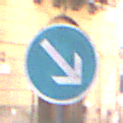
Verkehrszeichen: VorgeschriebeneVorbeifahrtRechts
Umgebung: Outdoor, Urban
Tageszeit: SunriseSunset
Wetter: PartlyCloudy
Licht: Natural
Jahreszeit: NotSpecified
Kontrast: LowContrast